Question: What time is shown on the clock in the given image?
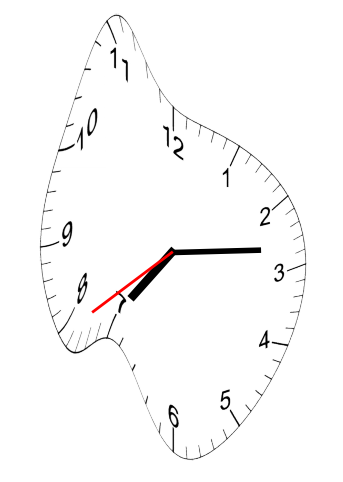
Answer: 07:13:39